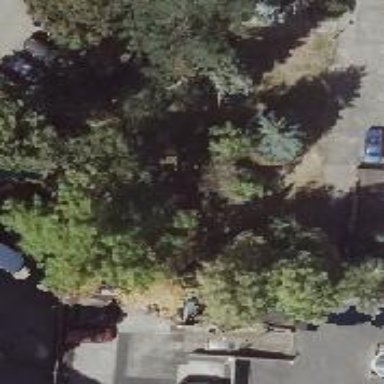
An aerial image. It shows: Urban tree with broadleaved deciduous leaves.